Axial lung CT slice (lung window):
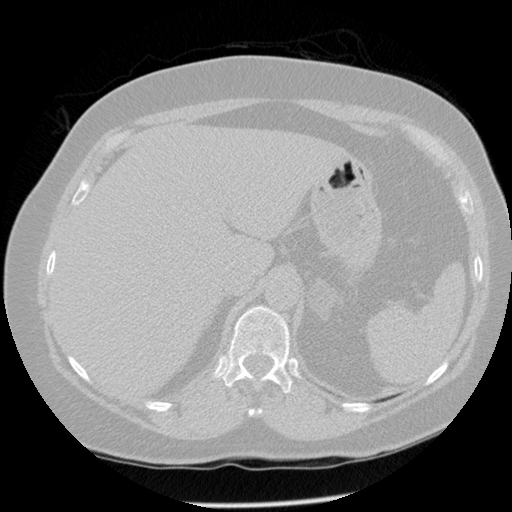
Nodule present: no